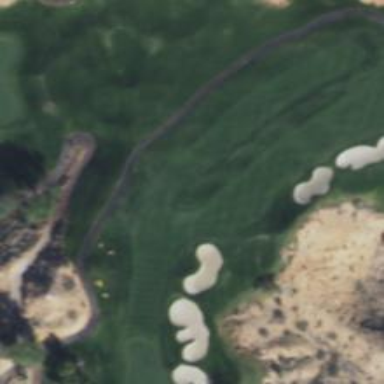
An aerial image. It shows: Area with grass used as rough in golf course.